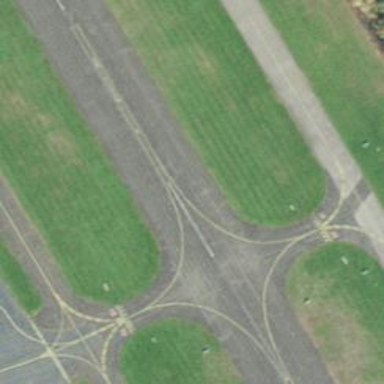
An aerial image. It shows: View of taxiway at the airport.